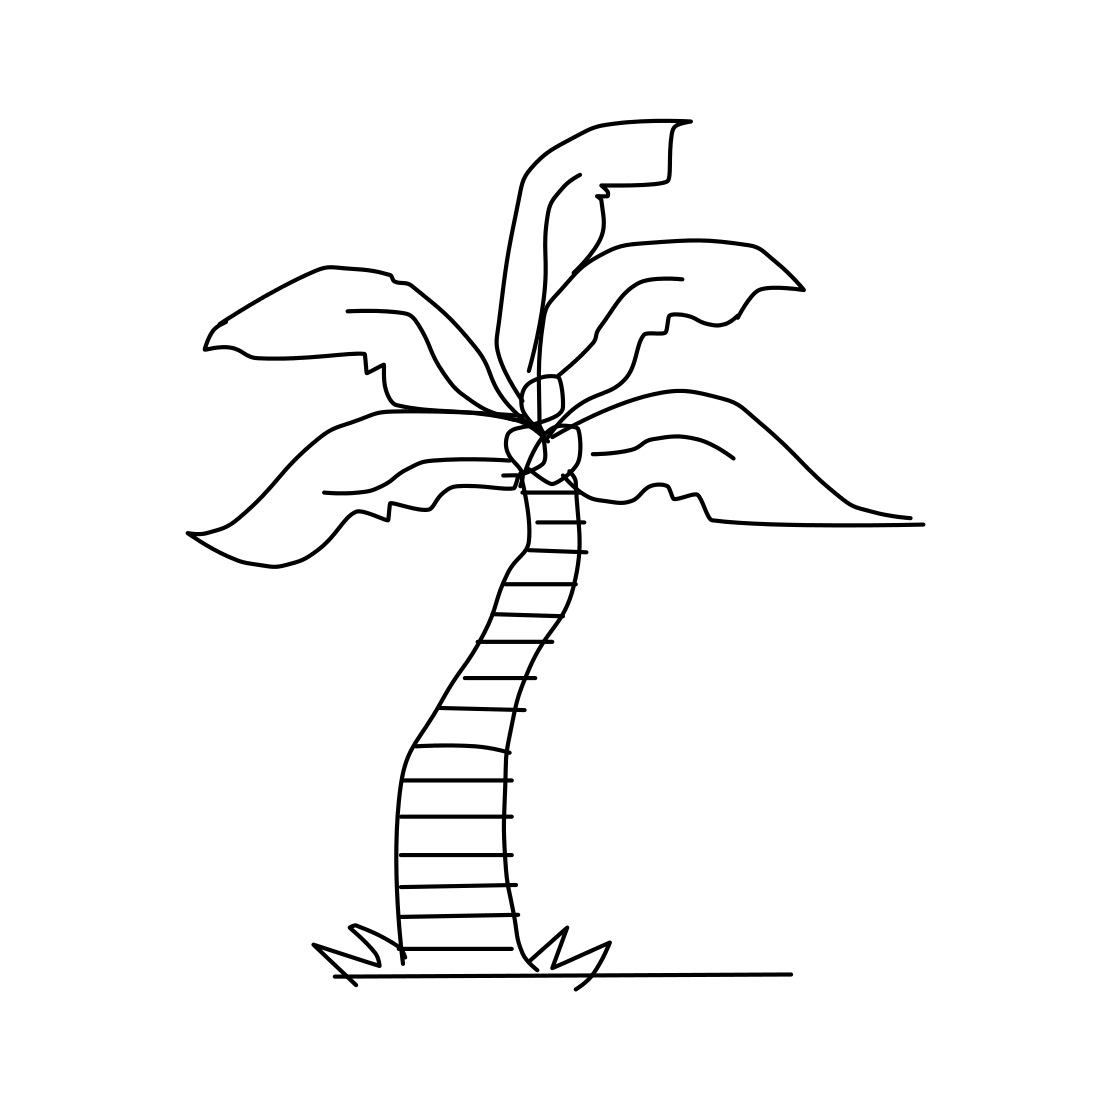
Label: palm tree